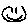
Label: smiley face